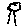
Label: tree